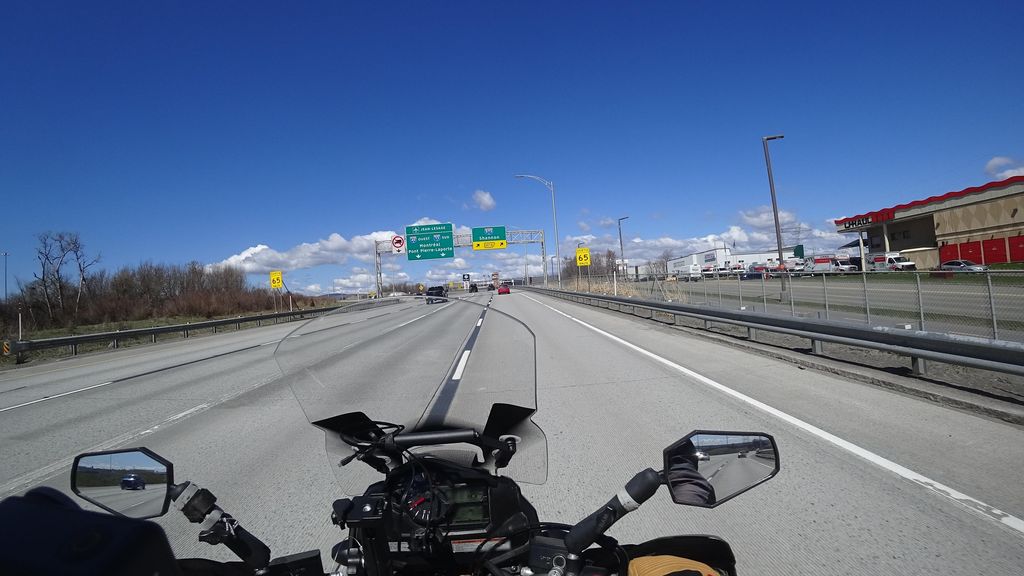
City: quebec_city